Aerial crown-view tile of a tropical tree (Barro Colorado Island, Panama), acquired 20250818:
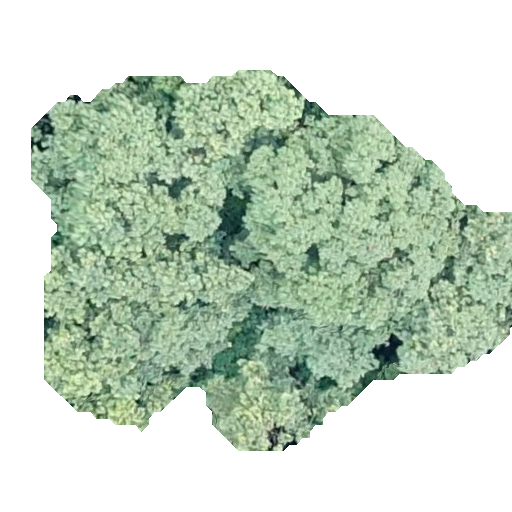
Species: Luehea seemannii
GBIF accepted scientific name: Luehea seemannii
Crown area: 193.6 m²